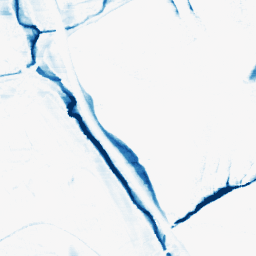
Category: morphological
Decomposition family: morphological_rect
Decomposition parameters: operation: closing
width: 20
height: 5
Upsampling method: quartic
Upsampling parameters: scale: 4
Upsampling scale: 4